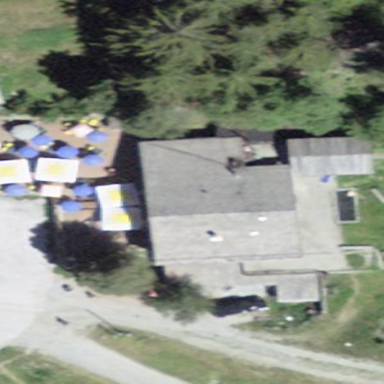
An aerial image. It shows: Hotel building.